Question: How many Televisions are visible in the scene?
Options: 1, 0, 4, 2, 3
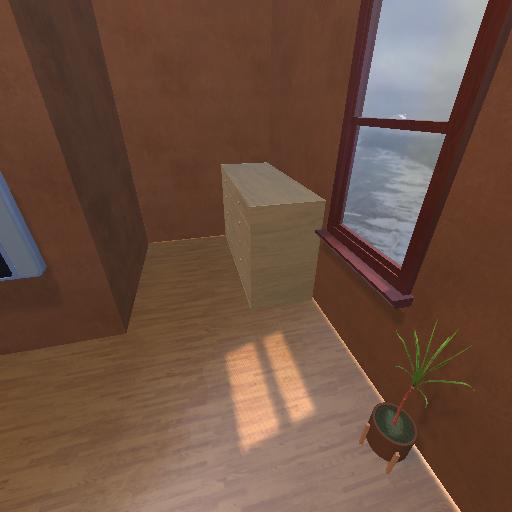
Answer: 1